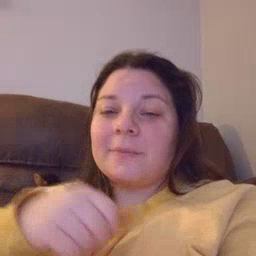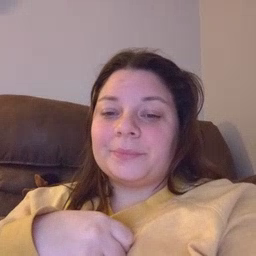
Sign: mom